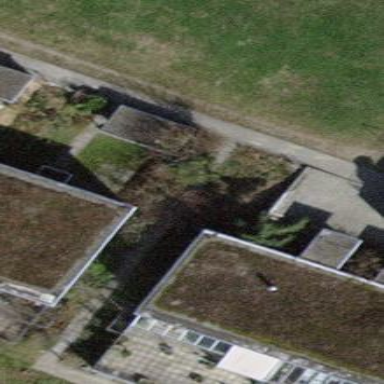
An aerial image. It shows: Terrace building.